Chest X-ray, PA view. Patient: 31 years old, sex M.
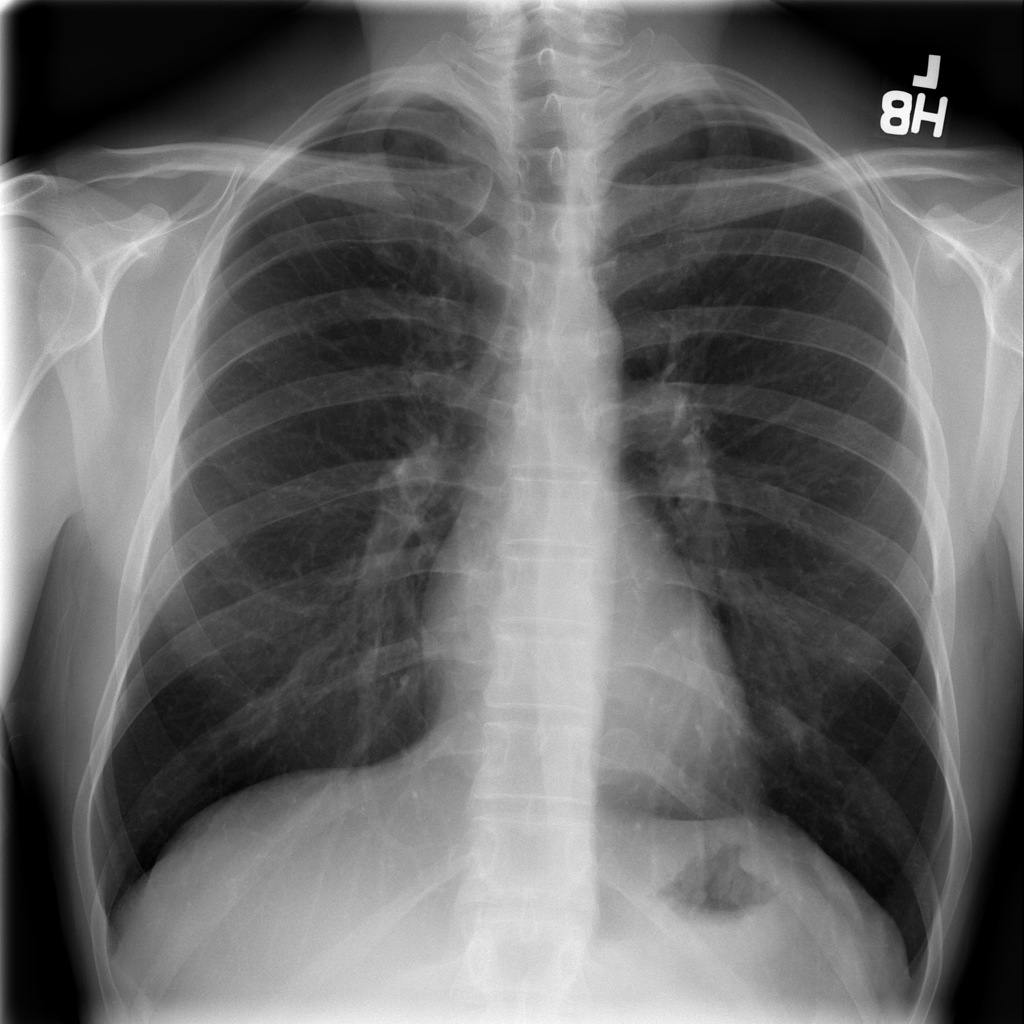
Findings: No Finding